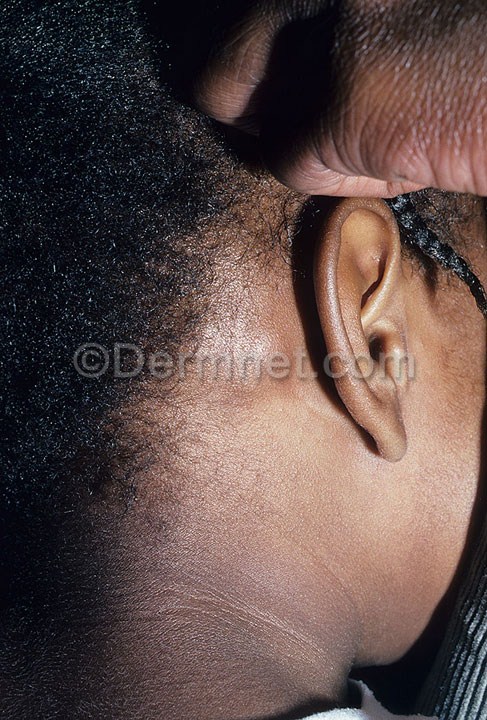
Disease: Tinea Ringworm Candidiasis and other Fungal Infections